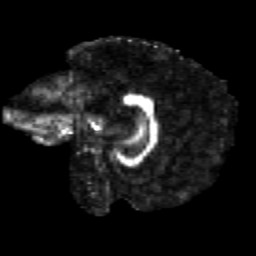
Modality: FA
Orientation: sagittal
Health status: healthy
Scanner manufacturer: siemens
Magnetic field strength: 3 T
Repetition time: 12 s
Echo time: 0.092 s